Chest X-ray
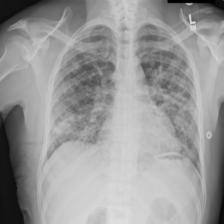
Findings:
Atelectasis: negative
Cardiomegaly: negative
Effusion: negative
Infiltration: positive
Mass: negative
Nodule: negative
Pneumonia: negative
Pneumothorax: negative
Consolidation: negative
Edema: negative
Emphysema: negative
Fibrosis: negative
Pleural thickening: negative
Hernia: negative